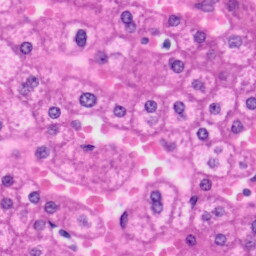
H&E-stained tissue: Liver